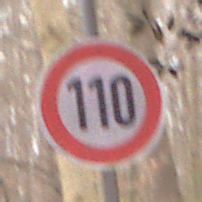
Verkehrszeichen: Geschwindigkeit110
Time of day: Midday
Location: Outdoor (Nature)
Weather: Overcast
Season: Autumn
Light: Natural